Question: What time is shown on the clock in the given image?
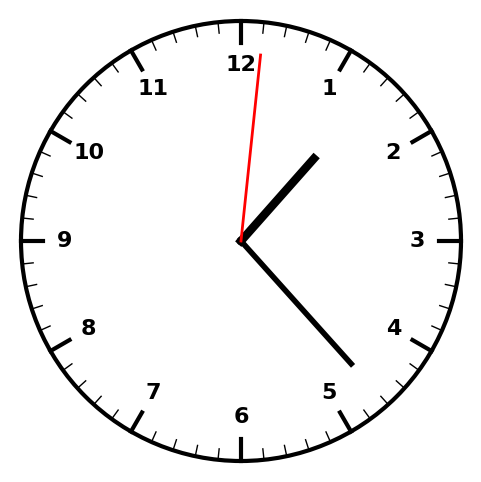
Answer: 01:23:01